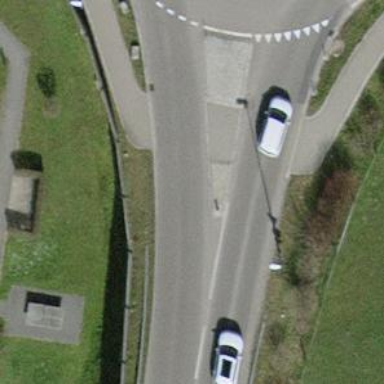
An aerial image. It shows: Unmarked crossing with pedestrian island.